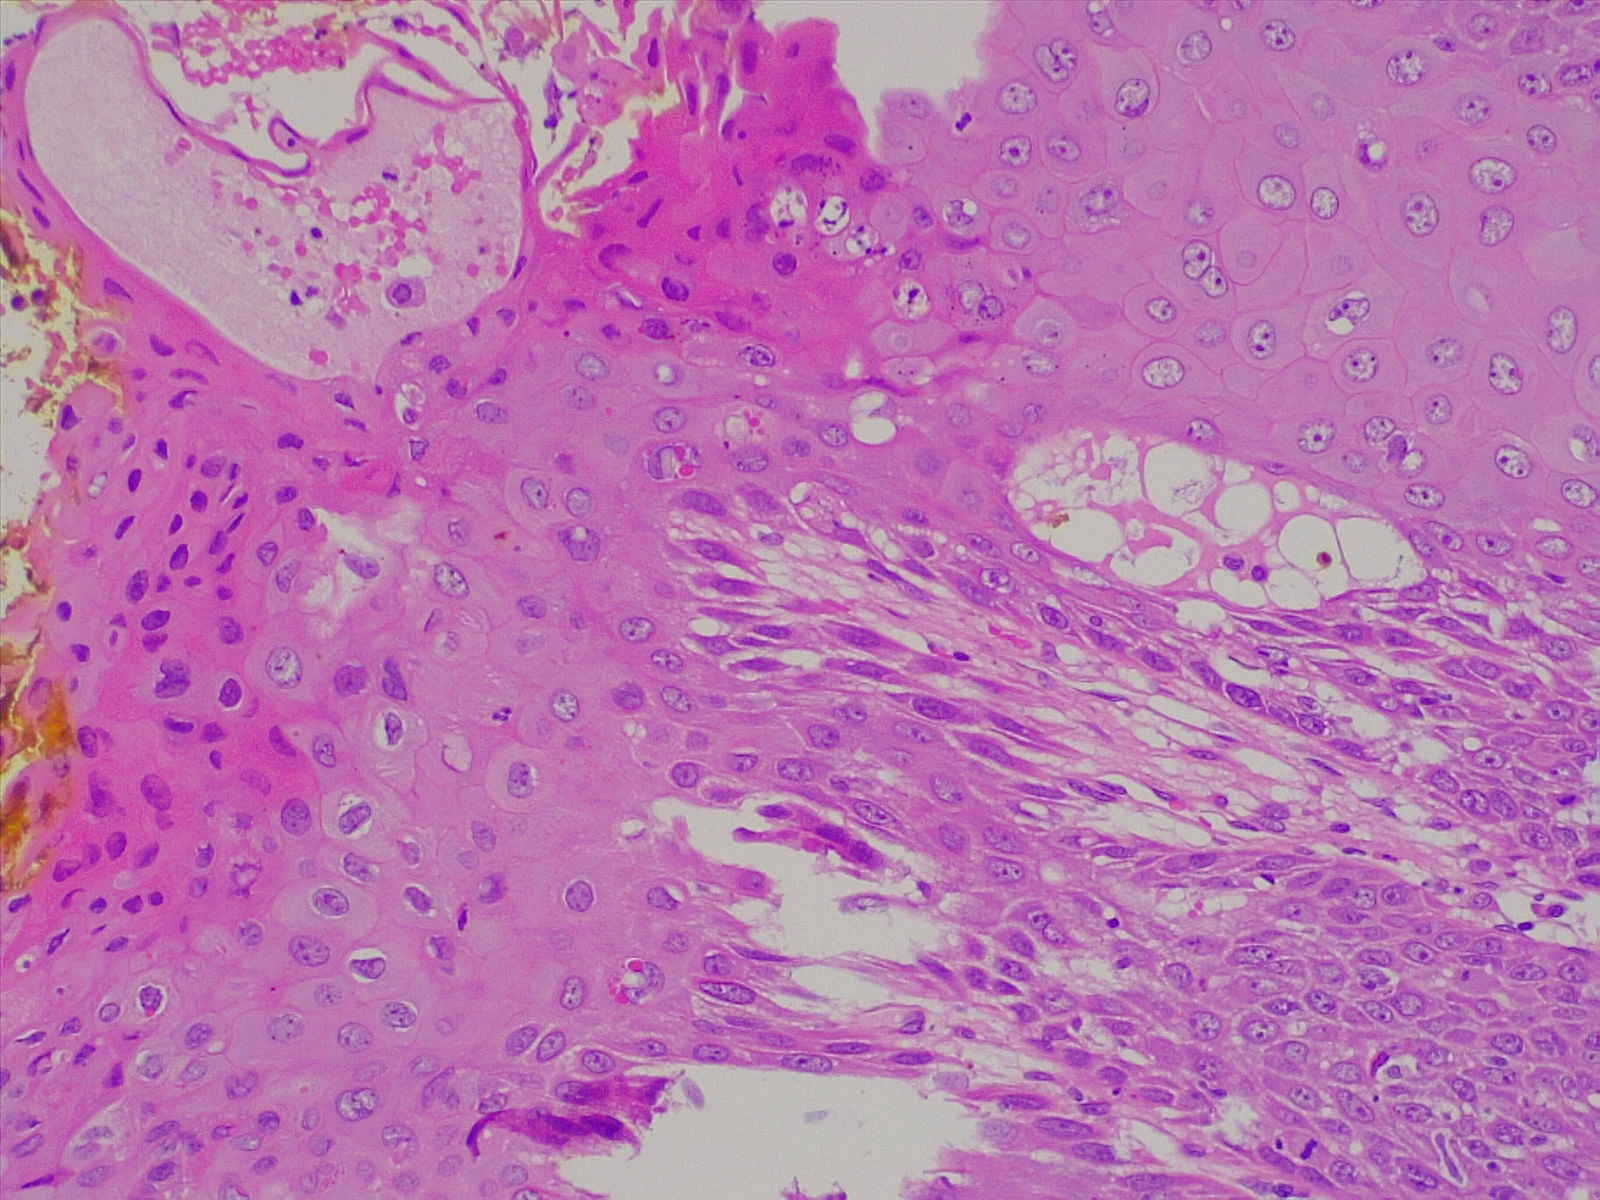
Label: lung squamous cell carcinoma, well differentiated